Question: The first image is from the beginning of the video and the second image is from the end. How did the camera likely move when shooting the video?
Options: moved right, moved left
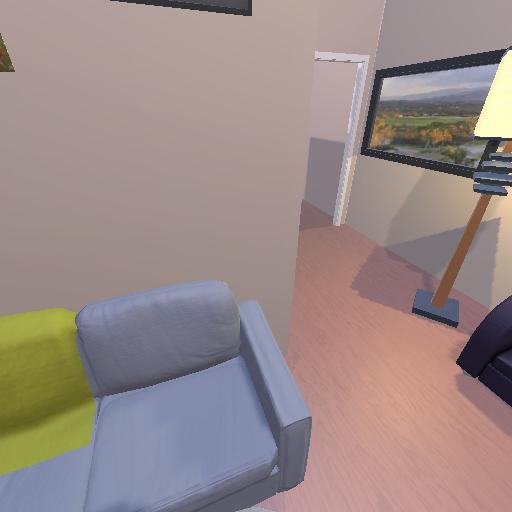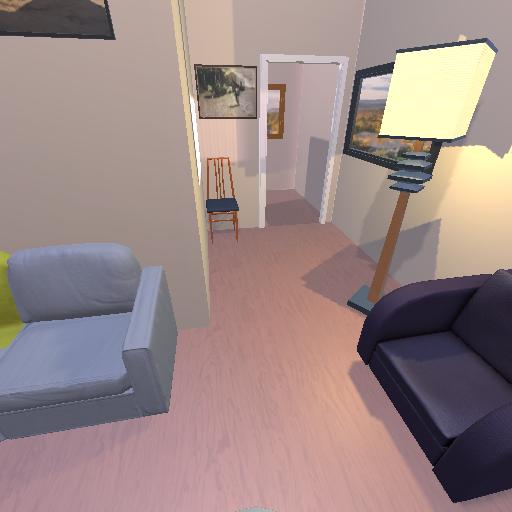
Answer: moved right